Question: I have the following data frame:
'''
from variable value
1 ASM cent.degree 0.208333333
2 AUS cent.degree 0.958333333
3 COK cent.degree 0.166666667
4 FJI cent.degree 0.916666667
5 FSM cent.degree 0.208333333
6 GUM cent.degree 0.208333333
26 ASM cent.betweenness 0.000000000
27 AUS cent.betweenness 0.588500000
28 COK cent.betweenness 0.000000000
29 FJI cent.betweenness 0.509333333
30 FSM cent.betweenness 0.001666667
31 GUM cent.betweenness 0.001666667
'''
And the following code:
'''
geom_bar(stat='identity', position='dodge') +
theme(axis.text.x = element_text(angle = 90, hjust = 1)) +
theme(legend.position="bottom") +
ggtitle("Kozpontisag mutatok") +
#scale_y_continuous(trans = "log2") +
scale_x_discrete(name = "Szarmazas") +
scale_fill_discrete(name = NULL, labels = c("Degree centrality (Nepszeruseg)",
"Closeness centrality (Befolyas)",
"Betweenness centrality (Alkuero)",
"Sajatvektor kozpontisag (Statusz)"))
'''
It provides a side-by-side bar chart of four variables in total, differentiating the colour based on which variable it is. The thing I'm having trouble with is changing the colours (to four new colors). I tried adding 'scale_fill_manual(values = oc.color[1:4]) +' (where 'oc.color' is a vector of hexacodes), but it says , and continues to use the default ggplot colors.

Thanks for any help.
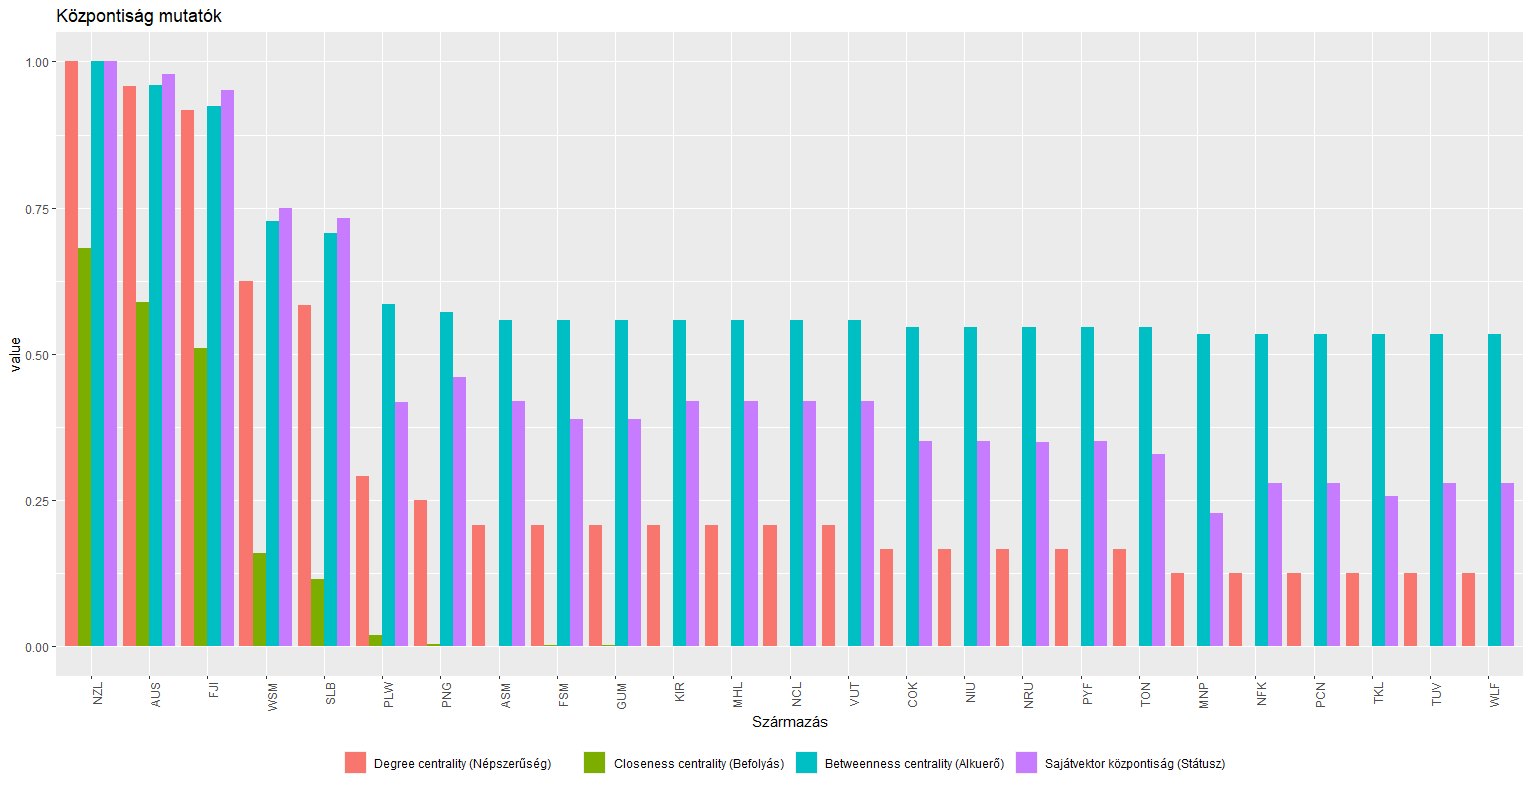
Answer: You probably added the 'scale_fill_manual' before 'scale_fill_discrete'. This way 'scale_fill_discrete' will replace your colors with default colors. Best and the recommended way is to use only one scale per aesthetic. Try this:
'''
library(ggplot2)
oc.color <- c("red", "blue", "green", "pink")
ggplot(df, aes(from, value, fill = variable)) +
geom_bar(stat='identity', position='dodge') +
theme(axis.text.x = element_text(angle = 90, hjust = 1)) +
theme(legend.position="bottom") +
ggtitle("Kozpontisag mutatok") +
scale_x_discrete(name = "Szarmazas") +
scale_fill_manual(name = NULL, labels = c("Degree centrality (Nepszeruseg)",
"Closeness centrality (Befolyas)",
"Betweenness centrality (Alkuero)",
"Sajatvektor kozpontisag (Statusz)"), values = oc.color[1:4])
'''
<URL>